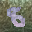
Label: 8